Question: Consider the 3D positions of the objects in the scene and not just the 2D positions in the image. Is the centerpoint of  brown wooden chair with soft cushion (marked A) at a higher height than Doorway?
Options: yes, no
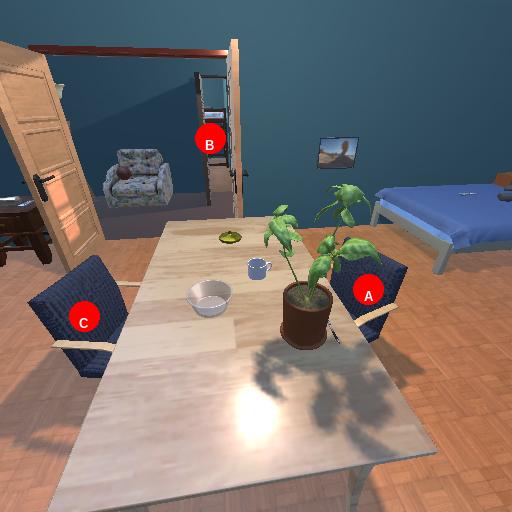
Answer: yes